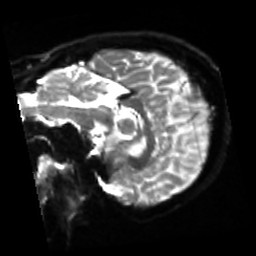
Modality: sbref
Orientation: sagittal
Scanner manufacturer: siemens
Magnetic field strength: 3 T
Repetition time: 4 s
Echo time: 0.0594 s